Chest X-ray. View position: AP
Patient age: 30
Patient sex: M
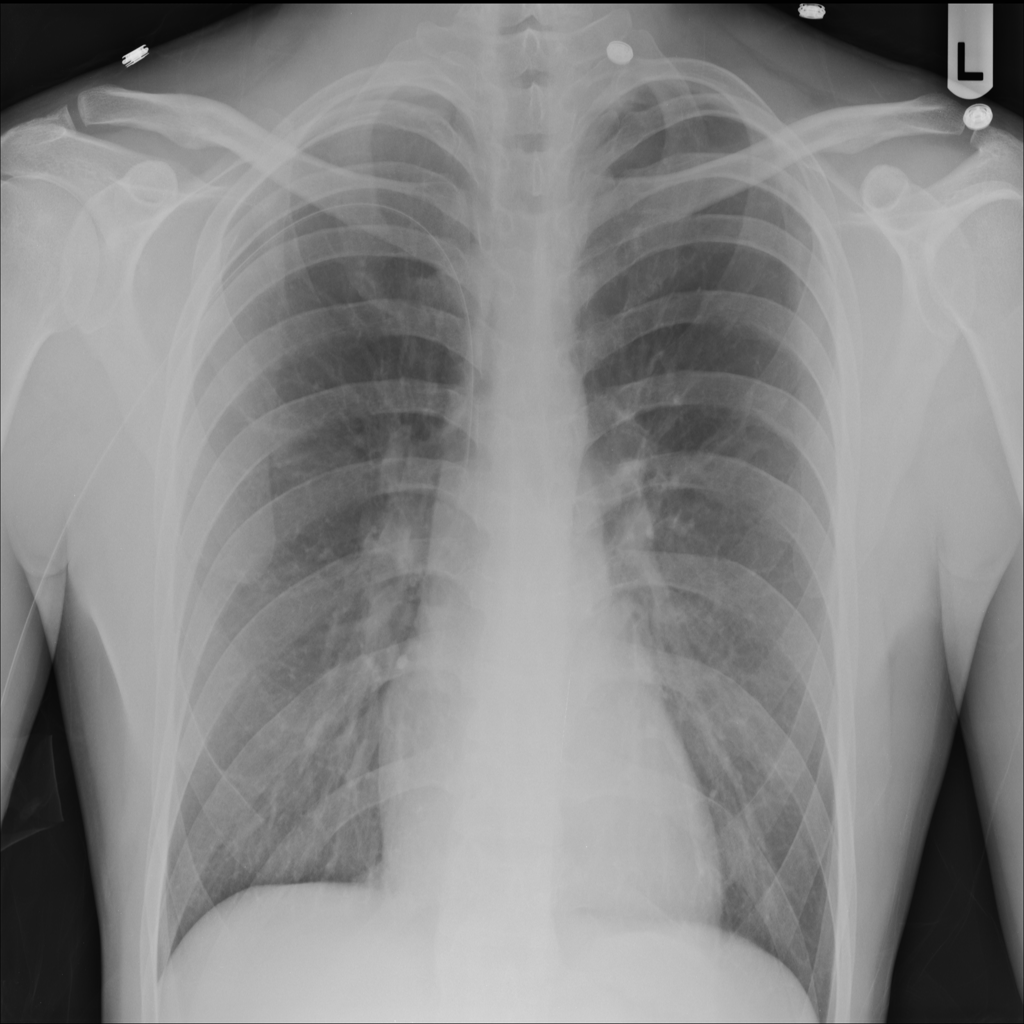
Finding: Pneumothorax